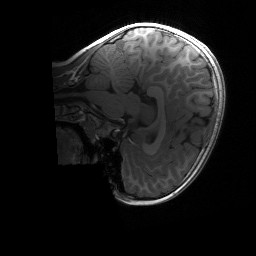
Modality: T1w
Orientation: sagittal
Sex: female
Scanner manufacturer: siemens
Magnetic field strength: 3 T
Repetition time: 1.9 s
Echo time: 0.00243 s